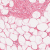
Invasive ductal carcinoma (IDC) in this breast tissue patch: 0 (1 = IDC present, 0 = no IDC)